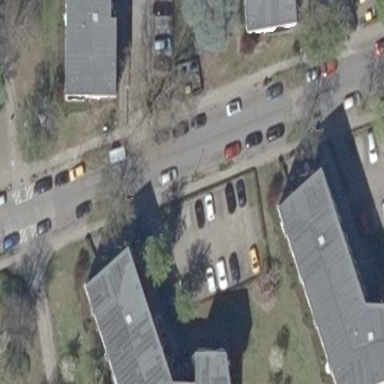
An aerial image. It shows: Parking area with surface.